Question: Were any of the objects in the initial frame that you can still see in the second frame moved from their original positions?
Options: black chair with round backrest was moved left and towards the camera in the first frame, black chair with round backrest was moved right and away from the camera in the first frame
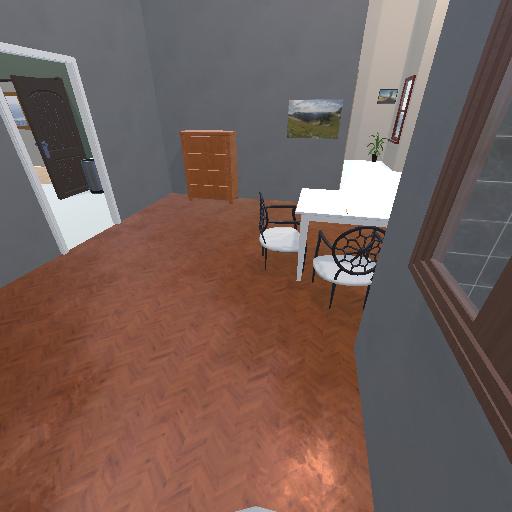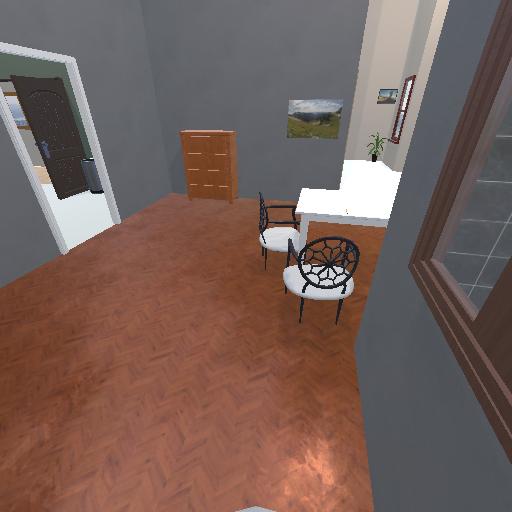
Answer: black chair with round backrest was moved left and towards the camera in the first frame